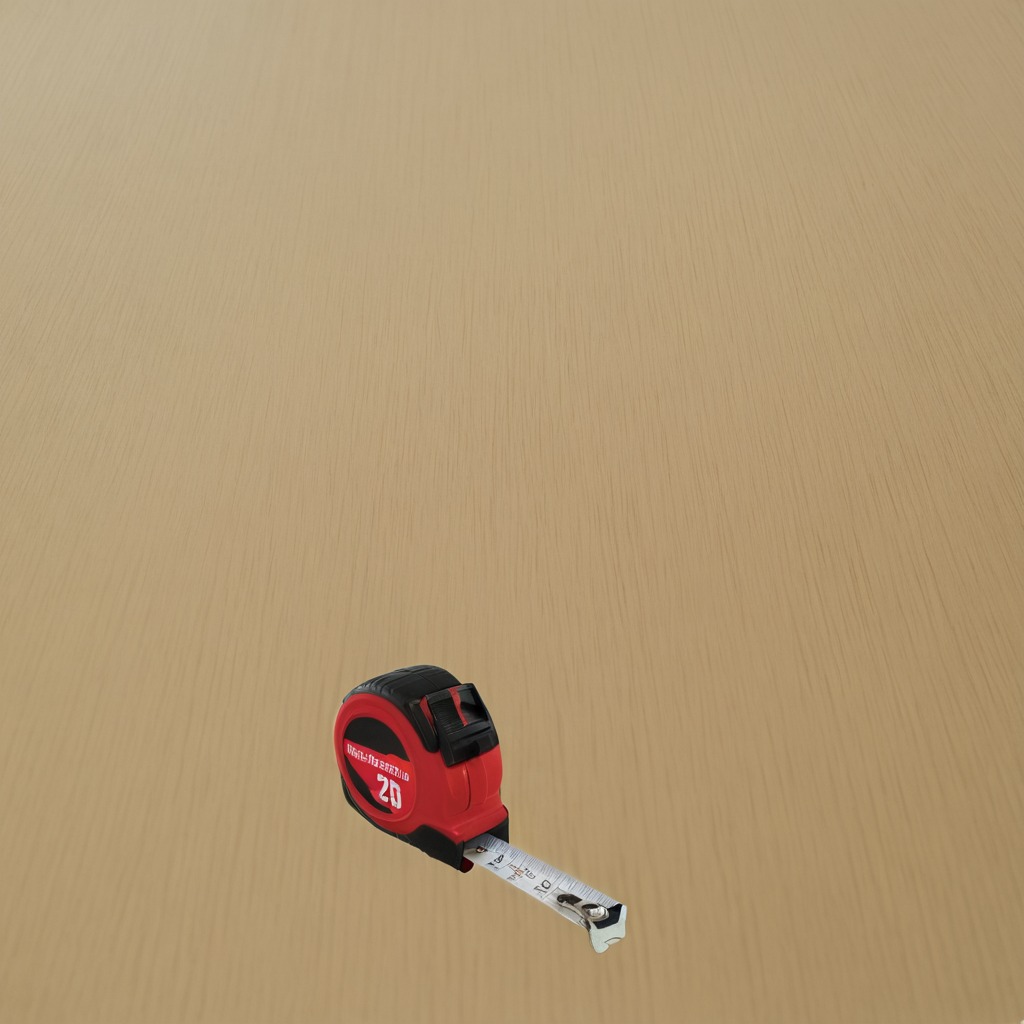
A measuring tape lying on a plywood surface in a paint workshop lit by afternoon window light.